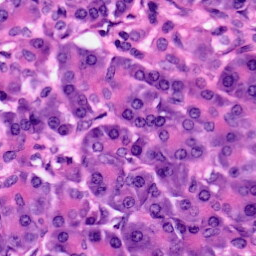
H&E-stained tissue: Pancreatic